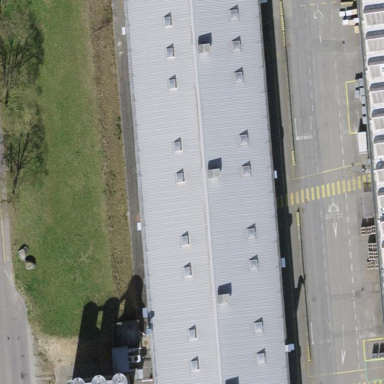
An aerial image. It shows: Industrial building.